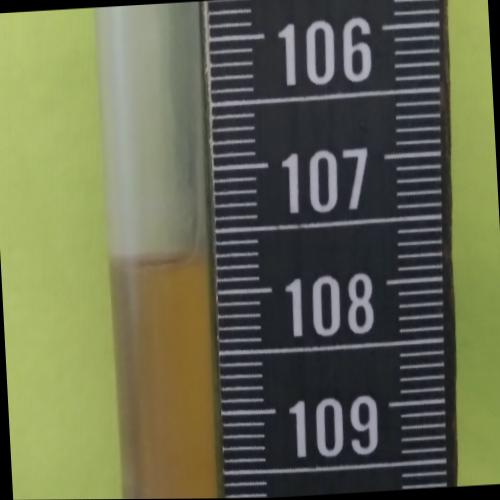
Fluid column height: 107.7 cm